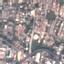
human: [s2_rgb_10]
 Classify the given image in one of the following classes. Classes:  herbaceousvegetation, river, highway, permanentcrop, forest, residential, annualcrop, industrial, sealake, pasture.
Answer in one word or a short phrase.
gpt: Residential